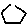
Label: hexagon